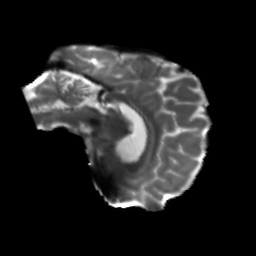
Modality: T2w
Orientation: sagittal
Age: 42
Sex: male
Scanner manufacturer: siemens
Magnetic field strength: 3 T
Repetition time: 5.25 s
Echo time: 0.08 s